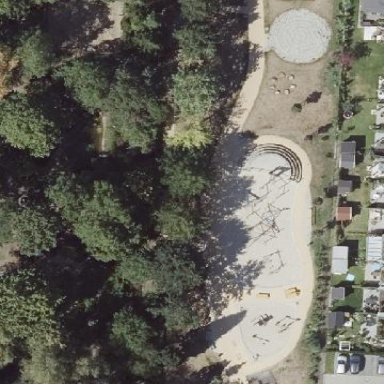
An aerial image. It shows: Lovely park for leisure and relaxation.